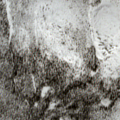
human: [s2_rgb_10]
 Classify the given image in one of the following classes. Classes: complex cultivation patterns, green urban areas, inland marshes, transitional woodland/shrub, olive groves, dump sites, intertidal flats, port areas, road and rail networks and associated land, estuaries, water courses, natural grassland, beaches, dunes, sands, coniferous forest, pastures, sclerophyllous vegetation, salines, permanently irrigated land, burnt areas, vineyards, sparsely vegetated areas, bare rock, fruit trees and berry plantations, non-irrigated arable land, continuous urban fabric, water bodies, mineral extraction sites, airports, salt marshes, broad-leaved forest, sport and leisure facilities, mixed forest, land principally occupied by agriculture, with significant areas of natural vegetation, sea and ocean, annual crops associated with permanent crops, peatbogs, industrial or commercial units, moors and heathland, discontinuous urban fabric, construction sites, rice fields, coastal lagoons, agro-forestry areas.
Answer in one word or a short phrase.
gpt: coniferous forest, bare rock